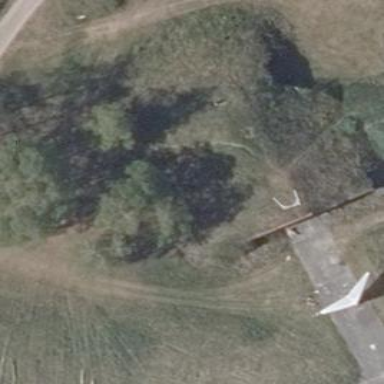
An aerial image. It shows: Hardened aircraft shelter bunker.